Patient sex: F
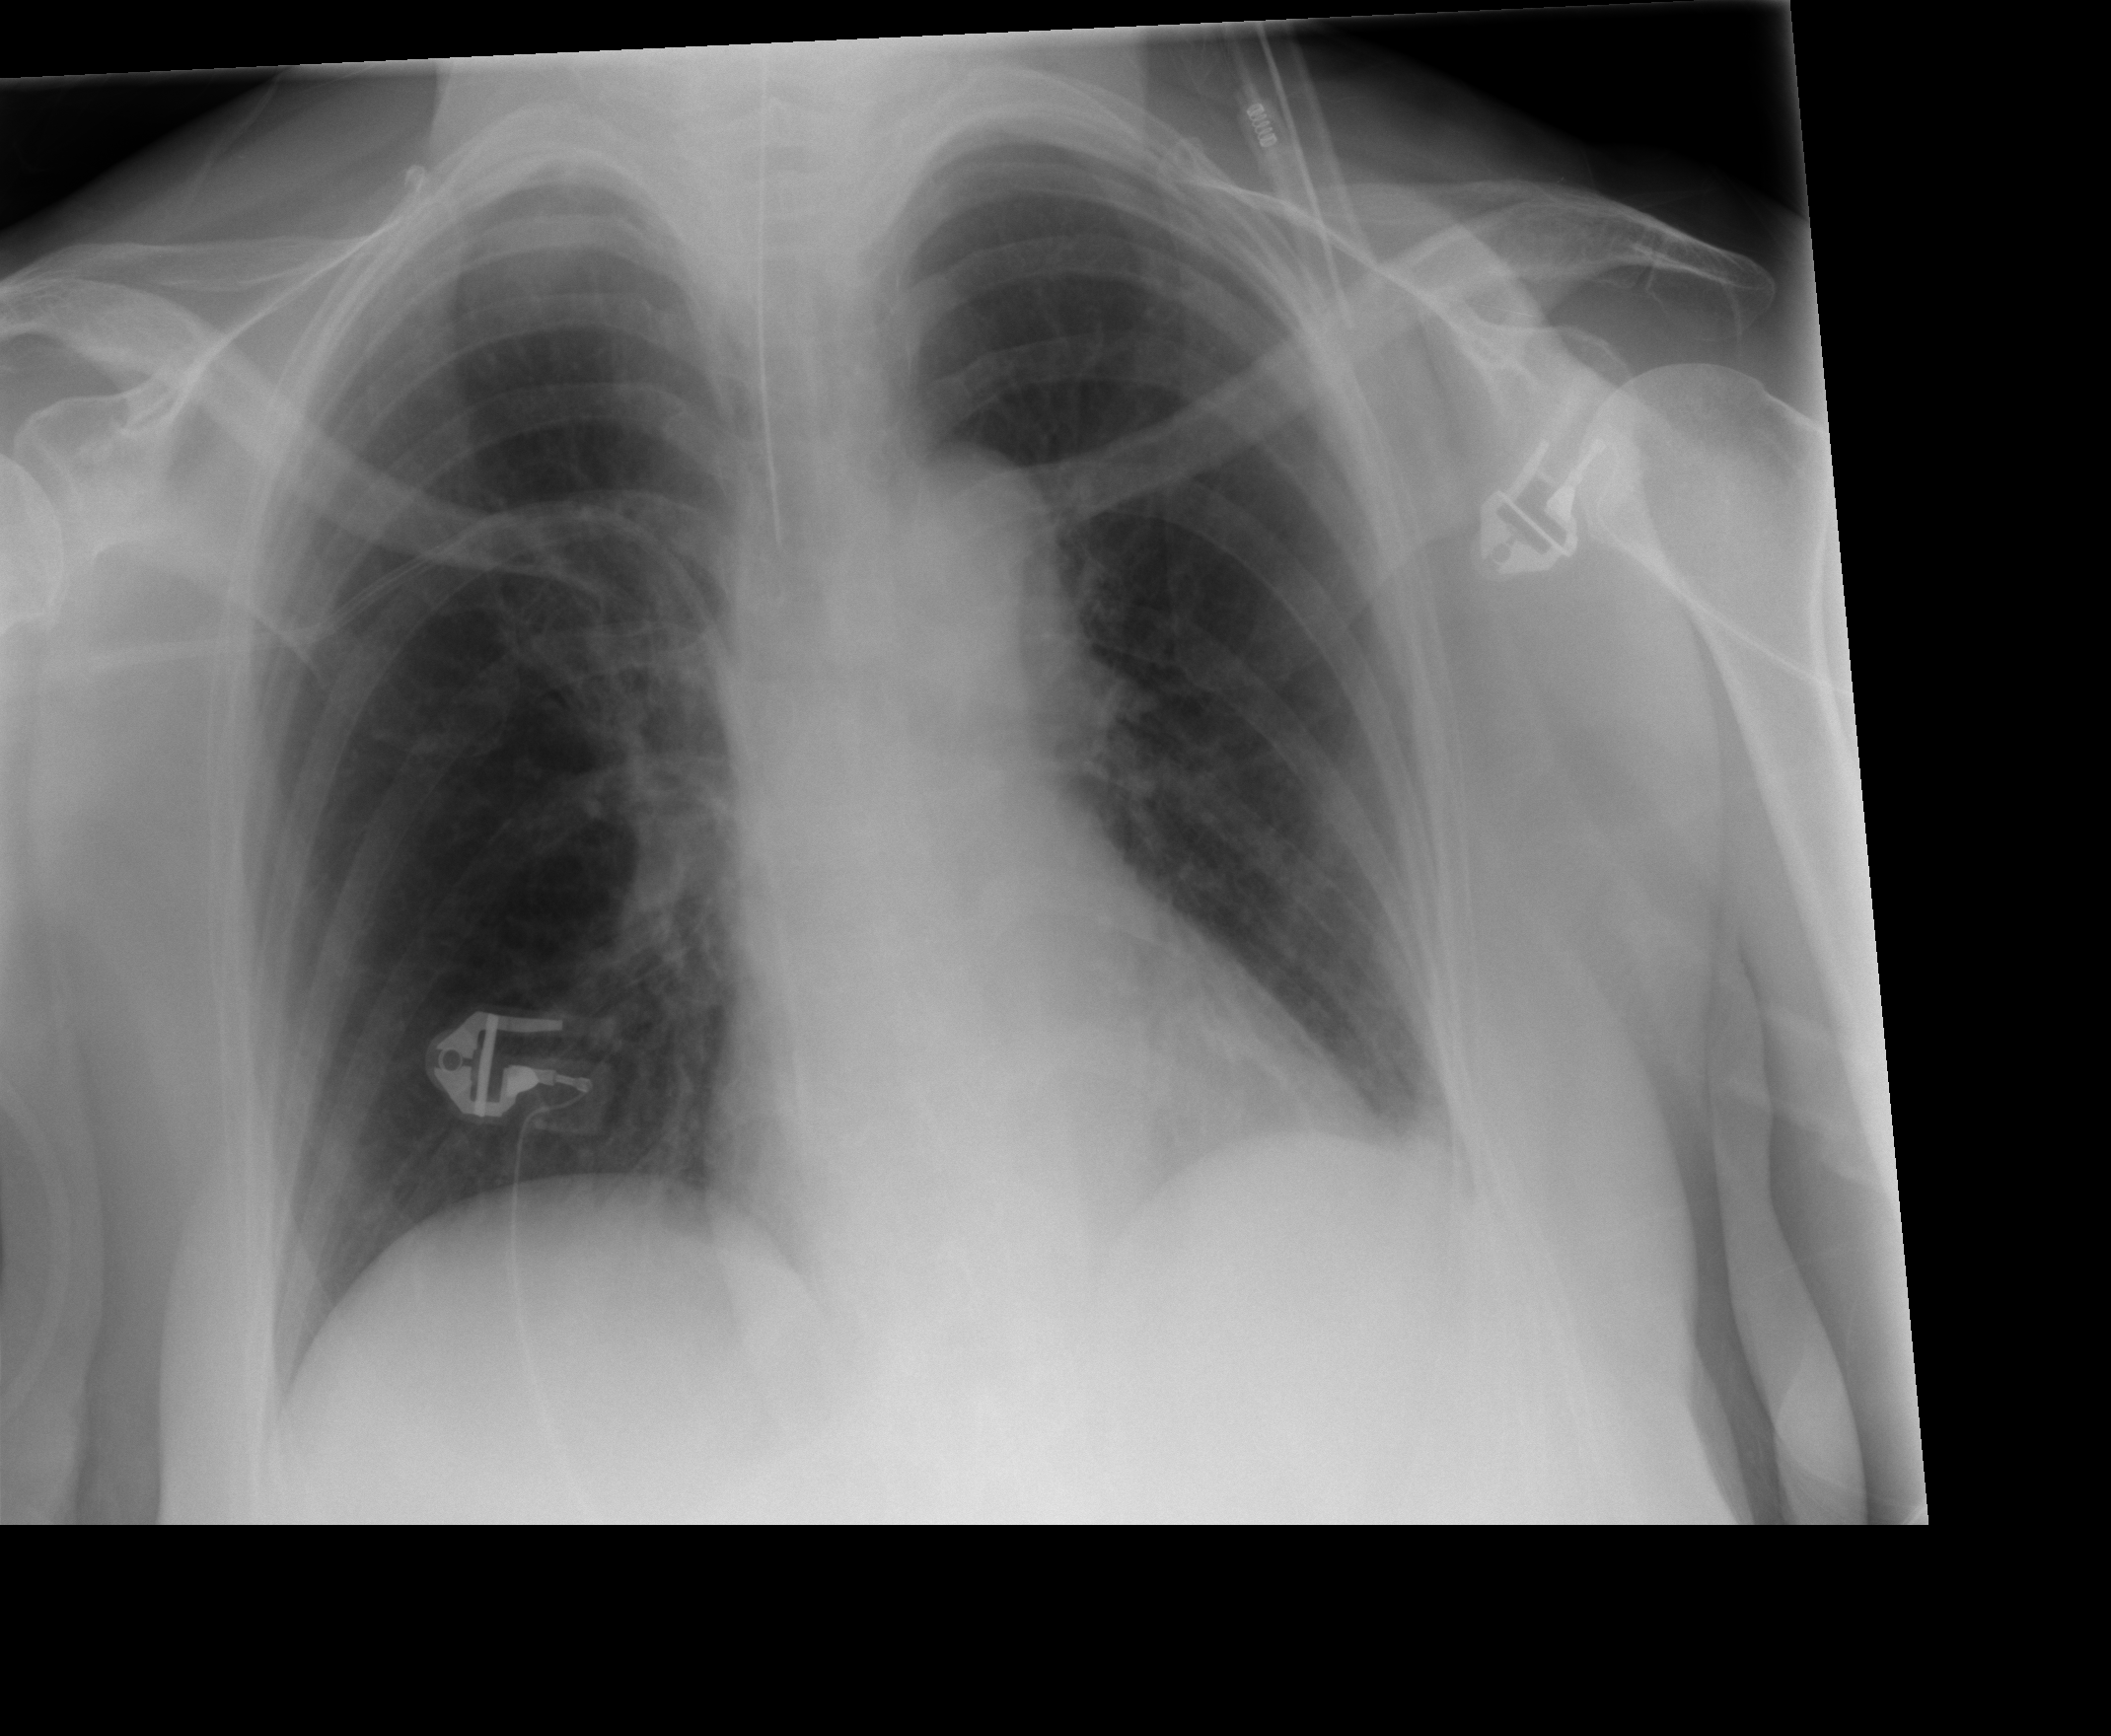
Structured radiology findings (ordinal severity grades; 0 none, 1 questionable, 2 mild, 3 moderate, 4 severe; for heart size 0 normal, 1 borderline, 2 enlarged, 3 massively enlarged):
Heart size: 0
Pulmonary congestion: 0
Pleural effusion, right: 0
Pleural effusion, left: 0
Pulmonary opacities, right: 0
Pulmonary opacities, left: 0
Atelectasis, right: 0
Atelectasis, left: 2